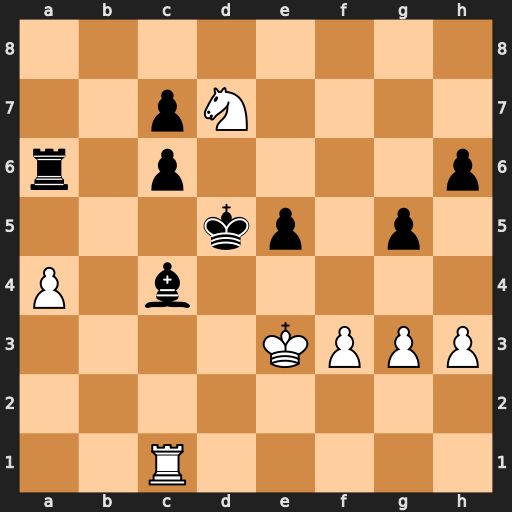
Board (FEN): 8/2pN4/r1p4p/3kp1p1/P1b5/4KPPP/8/2R5
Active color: w
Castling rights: -
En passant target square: -
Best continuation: Rd1+ Ke6 Nc5+